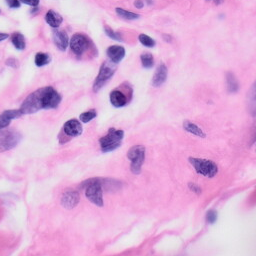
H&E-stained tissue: Skin